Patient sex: F
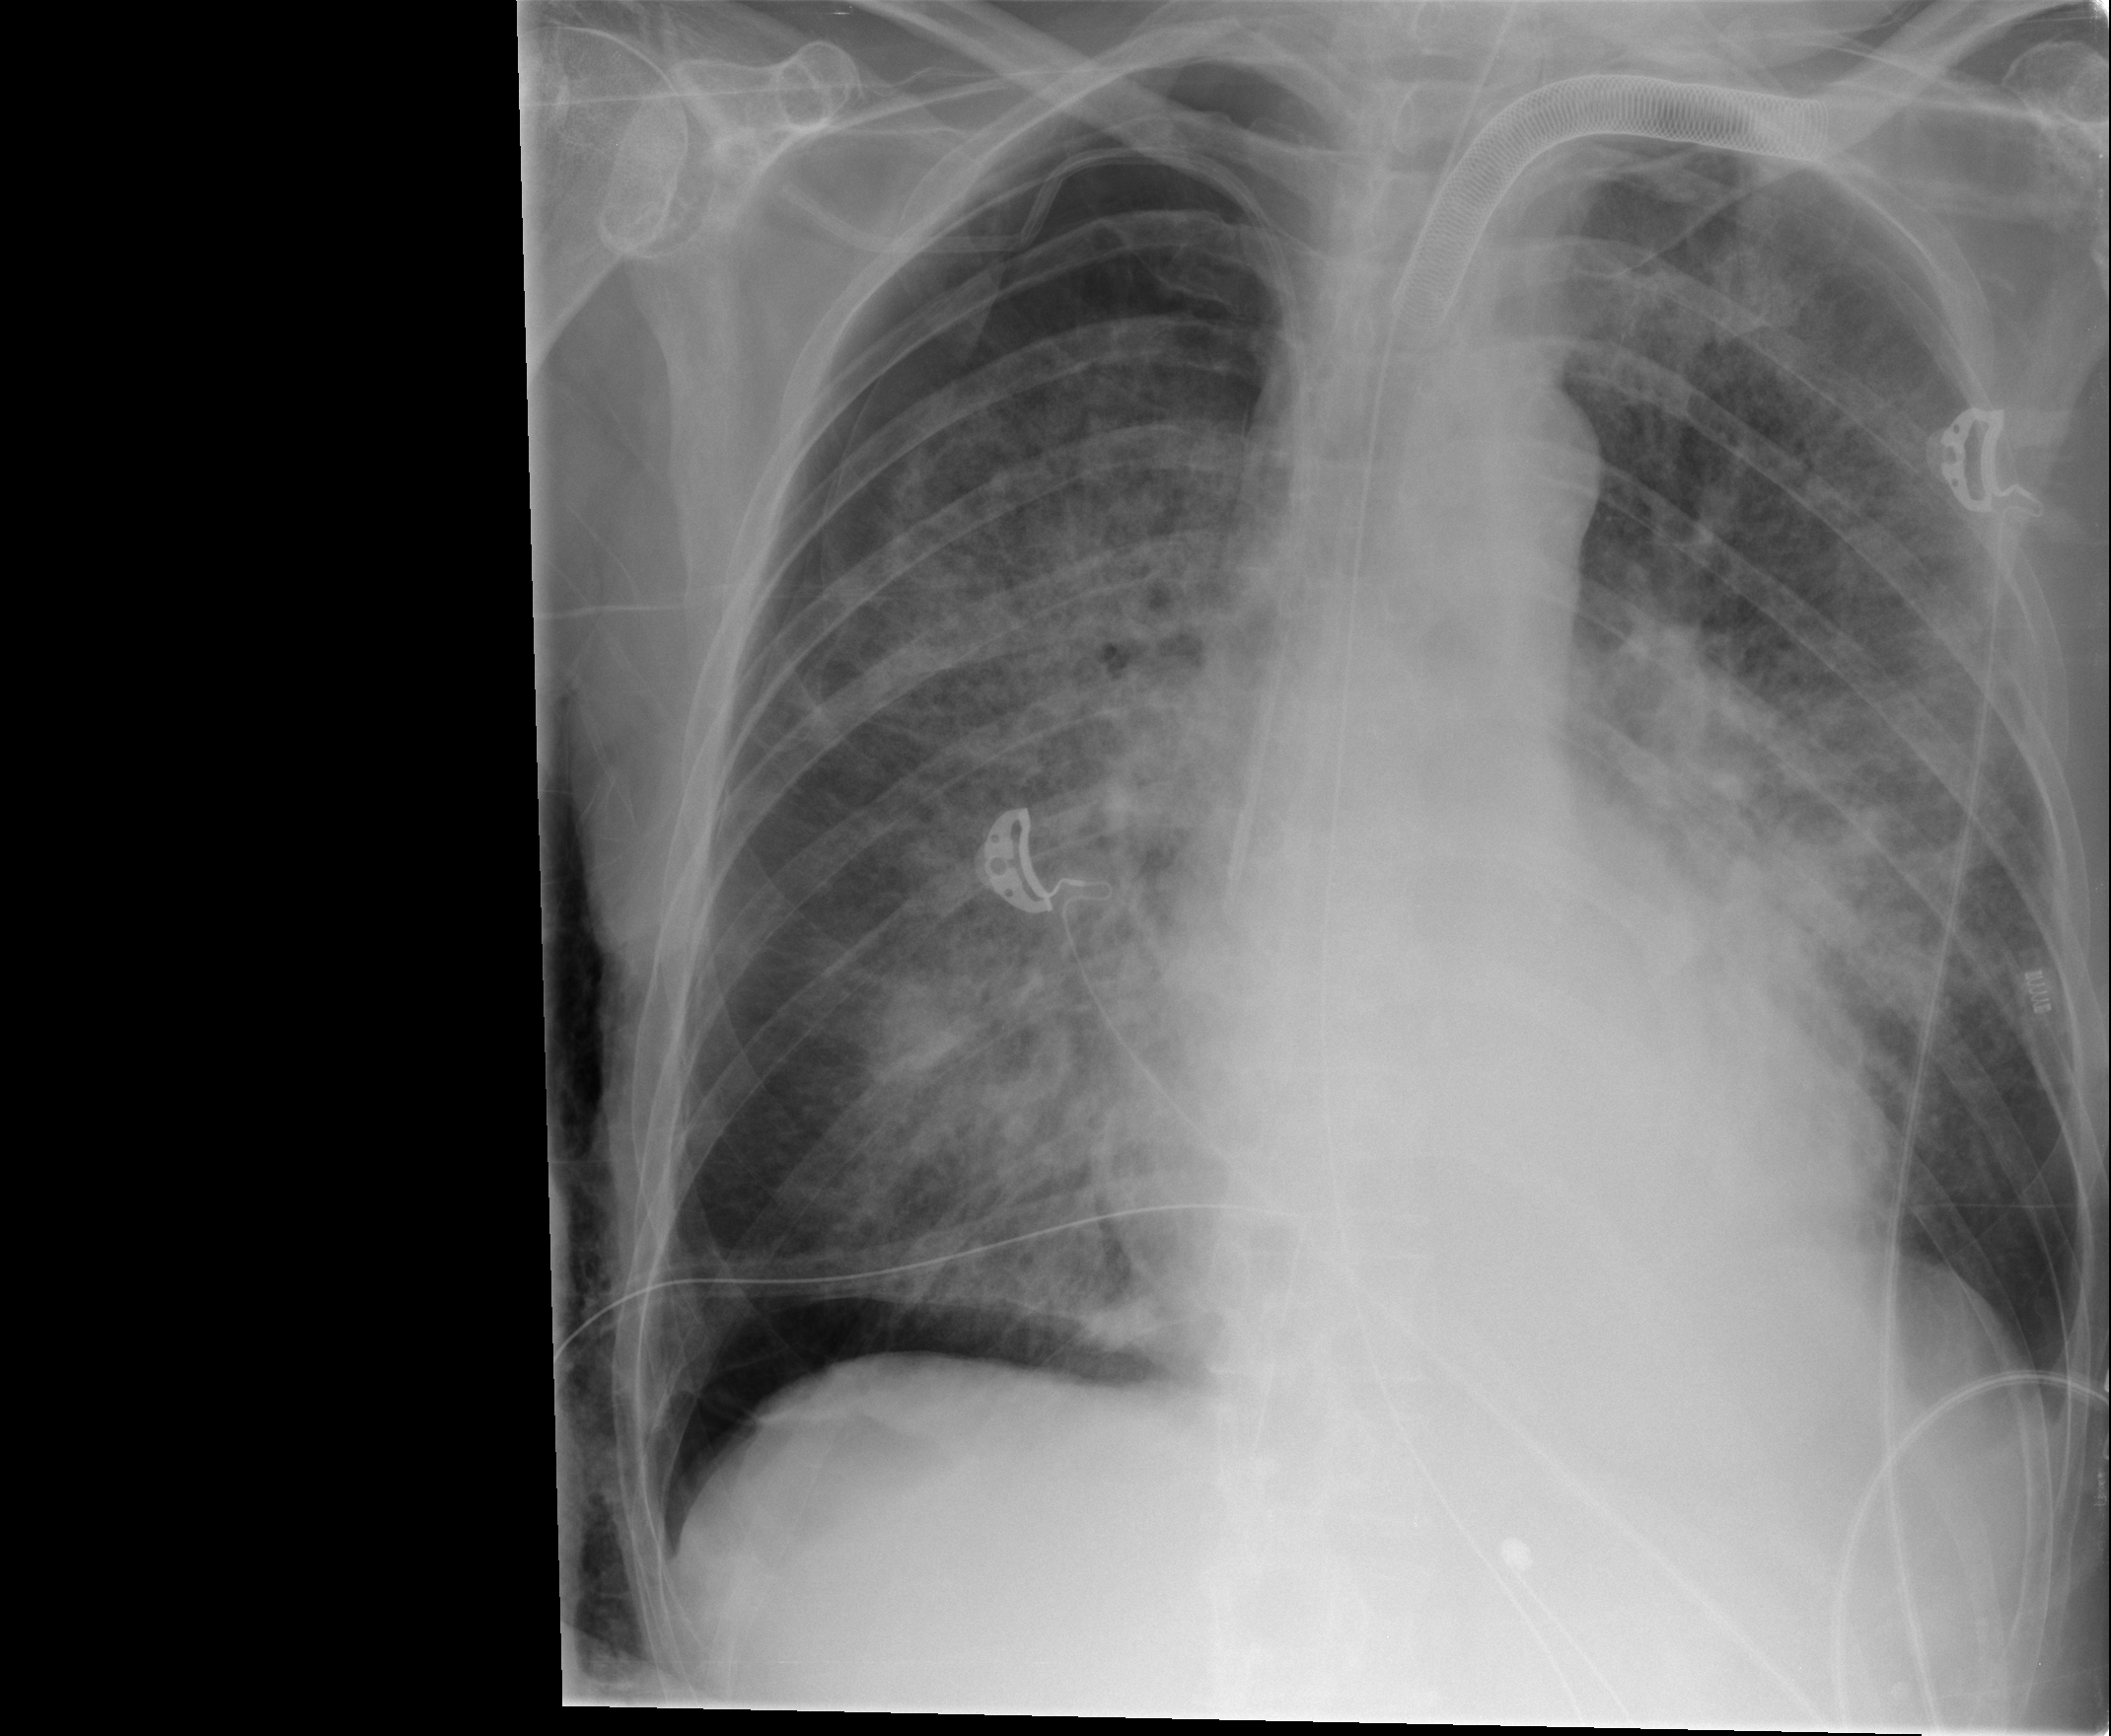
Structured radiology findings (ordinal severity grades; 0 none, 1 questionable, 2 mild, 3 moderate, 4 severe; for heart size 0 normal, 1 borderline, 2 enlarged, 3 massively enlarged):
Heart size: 0
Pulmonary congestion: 2
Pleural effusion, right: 0
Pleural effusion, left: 0
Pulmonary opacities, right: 3
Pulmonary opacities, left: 3
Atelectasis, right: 2
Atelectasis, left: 2